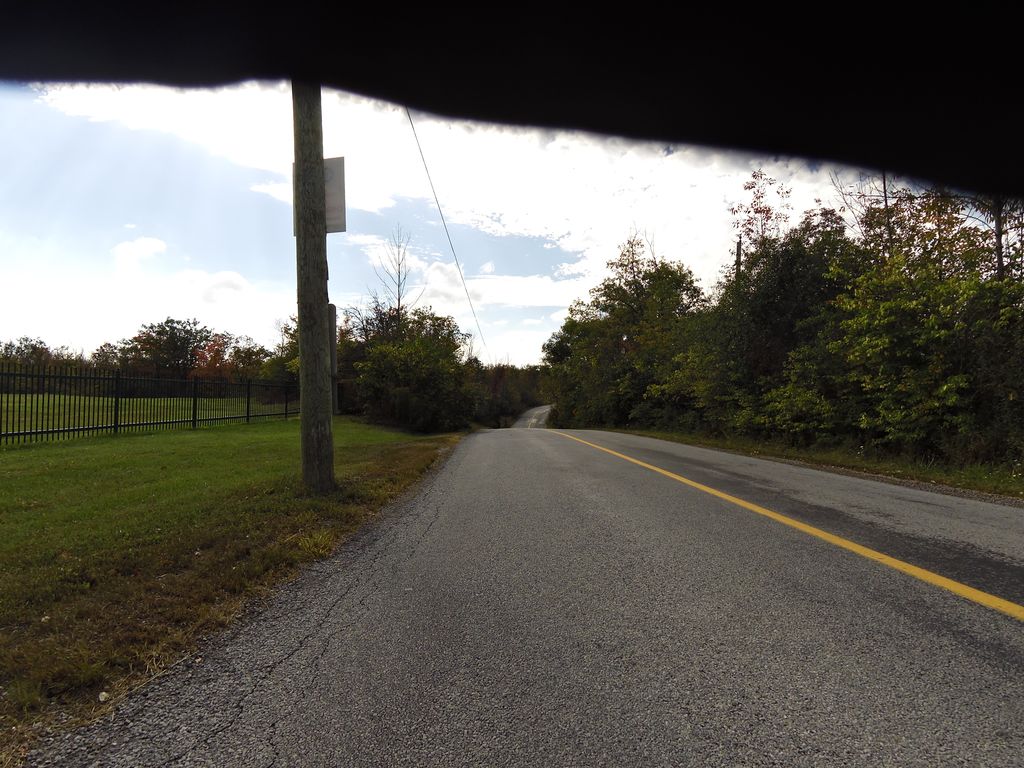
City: hamilton